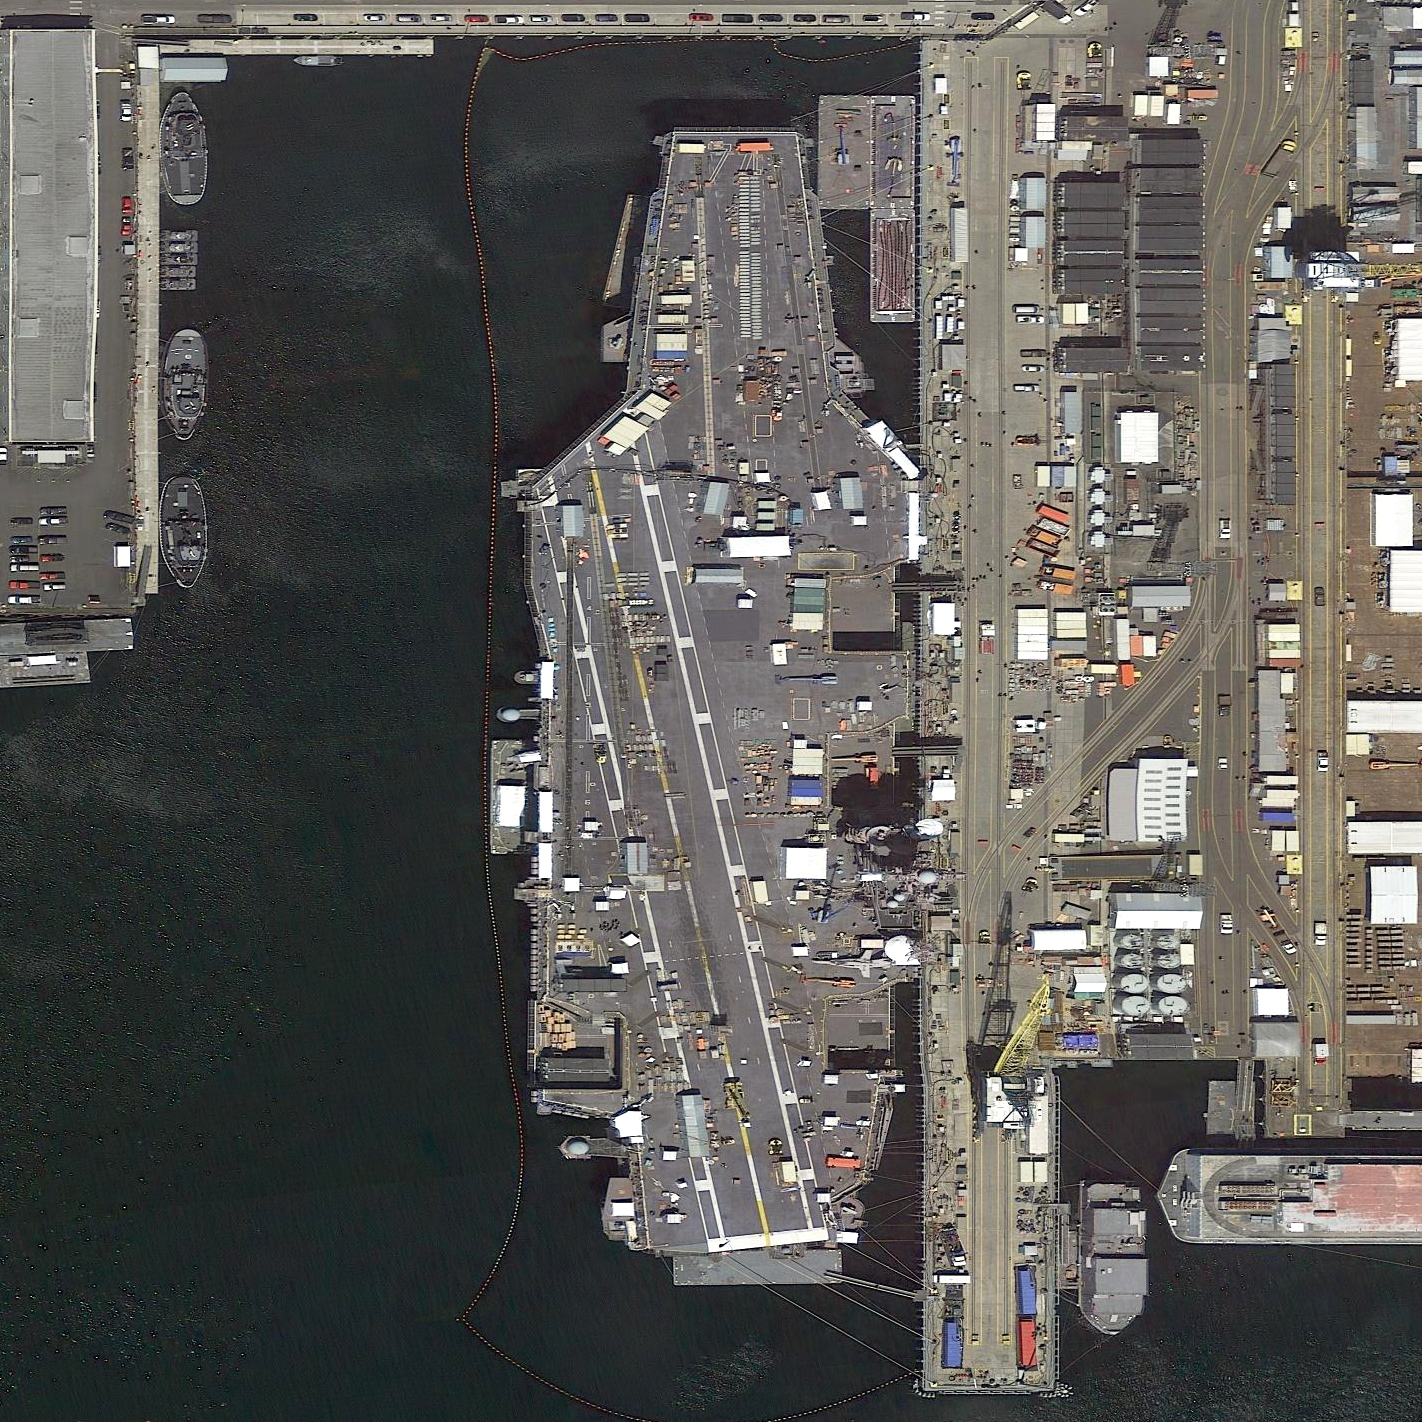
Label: aircraft_carrier